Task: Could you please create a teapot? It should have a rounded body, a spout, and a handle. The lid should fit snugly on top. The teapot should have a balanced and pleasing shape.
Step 20:
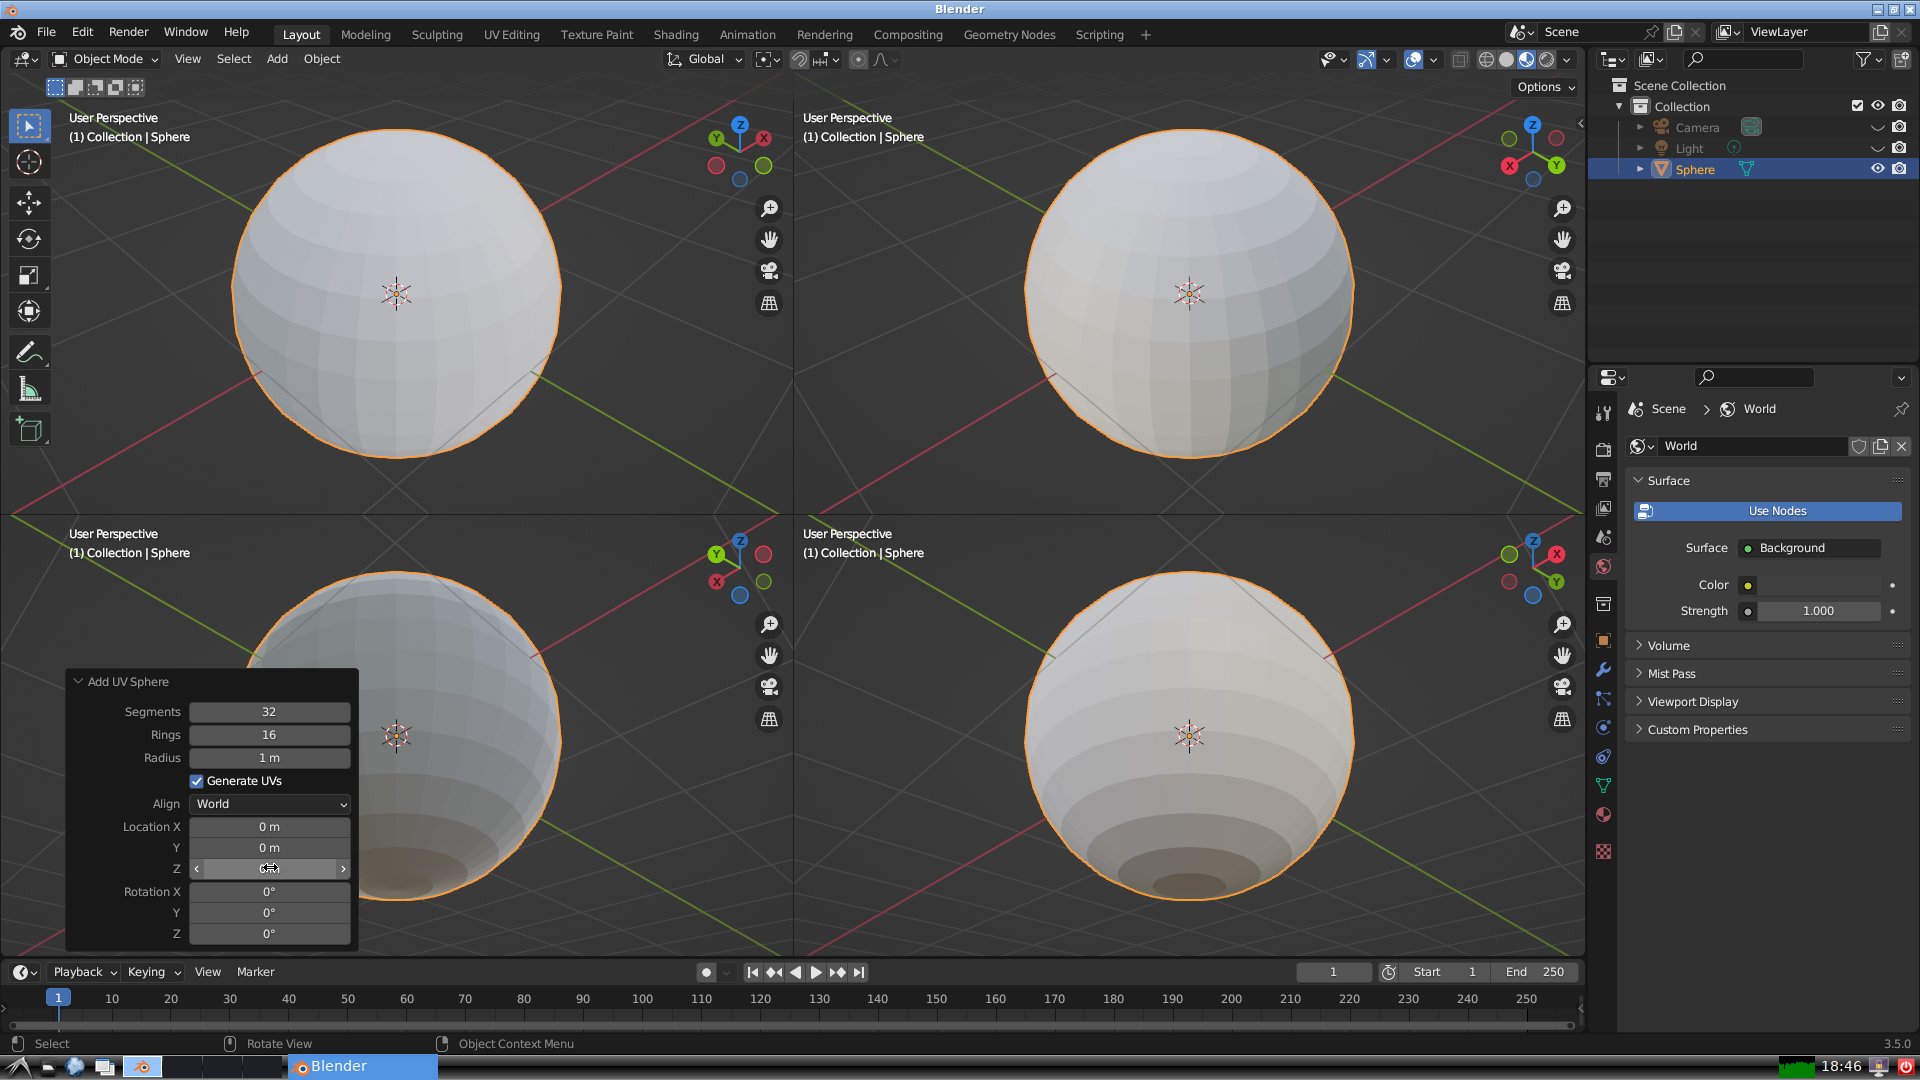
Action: click: no